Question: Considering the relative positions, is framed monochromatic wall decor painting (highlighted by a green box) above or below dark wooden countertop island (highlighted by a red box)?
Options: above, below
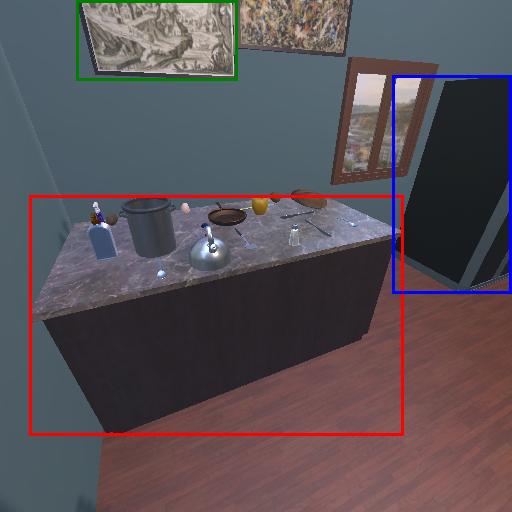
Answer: above